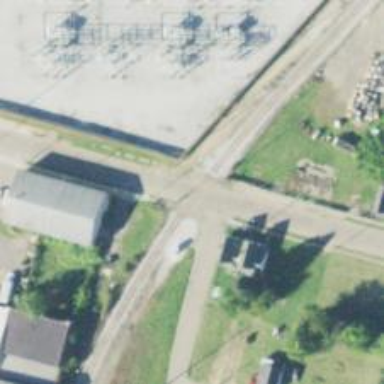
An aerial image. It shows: Railway level crossing.